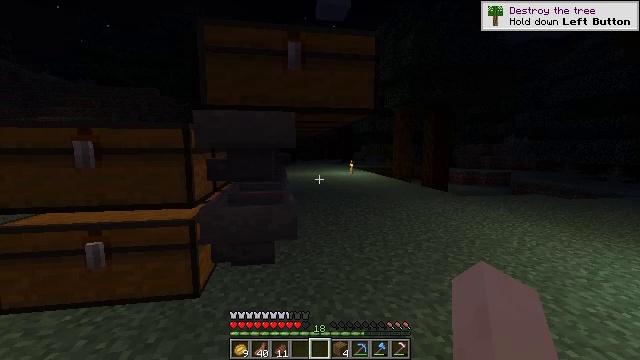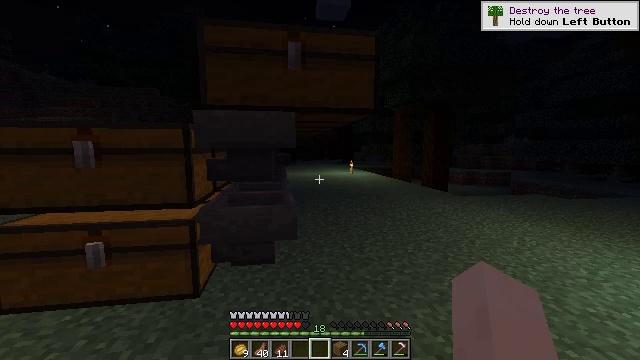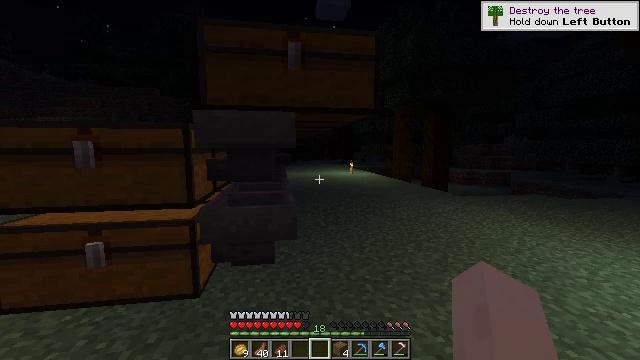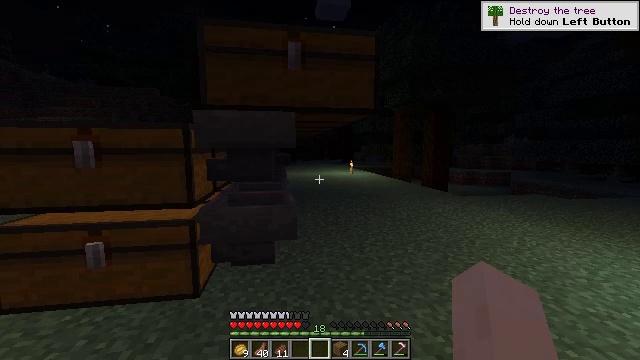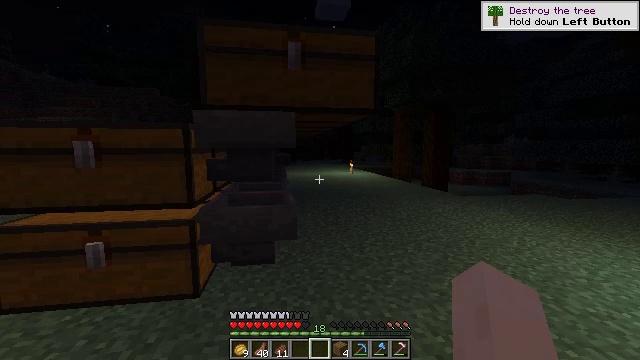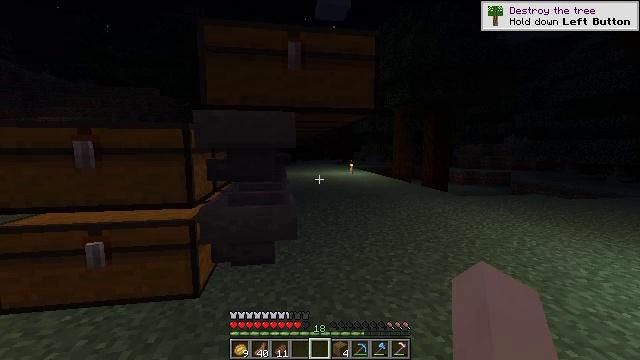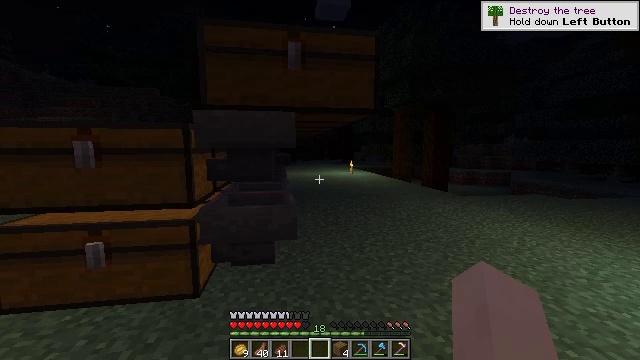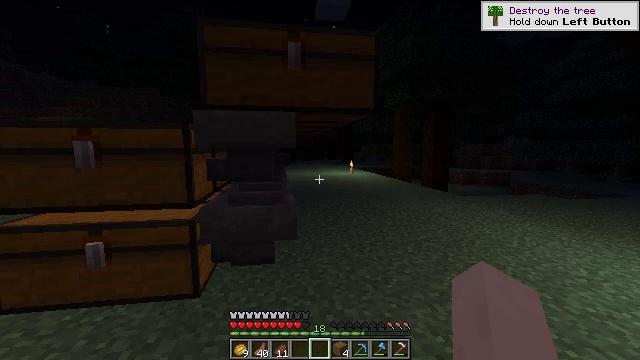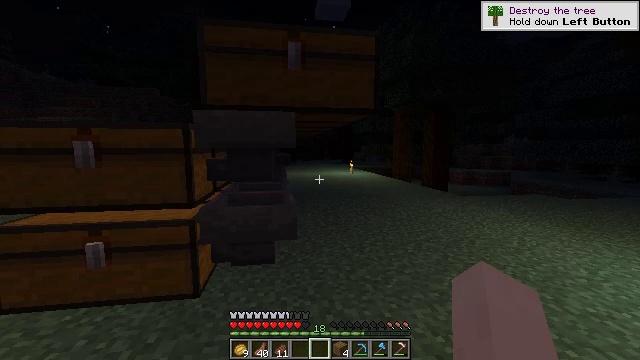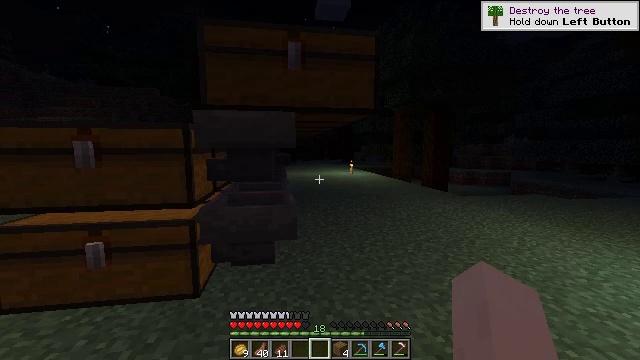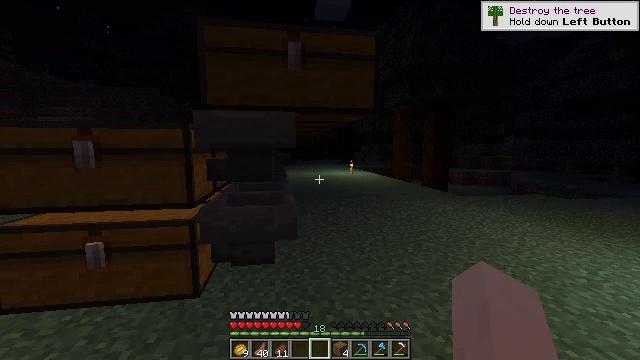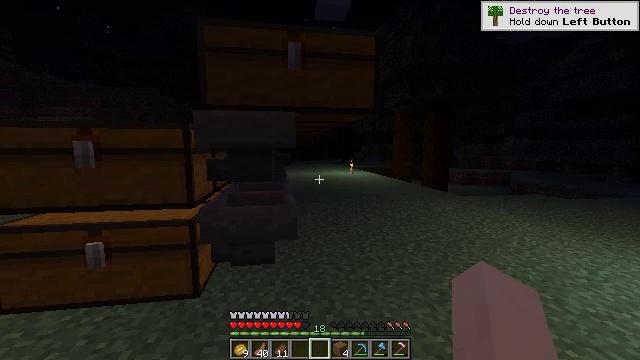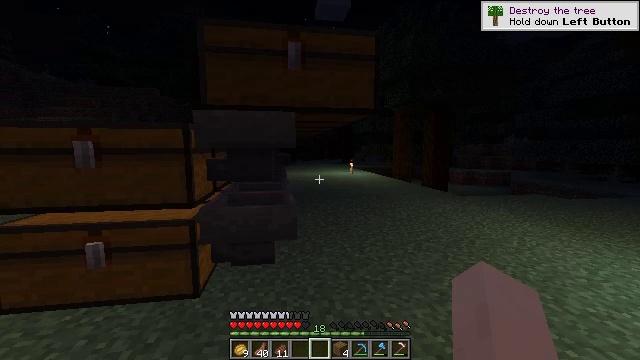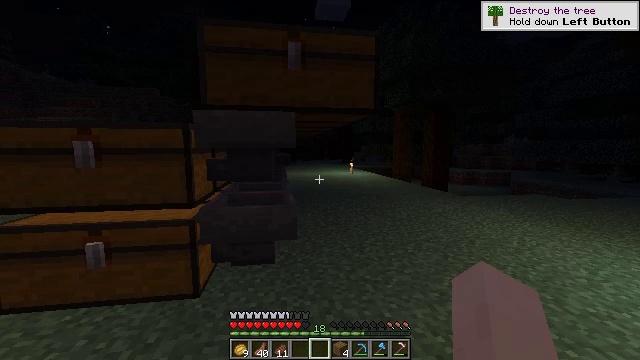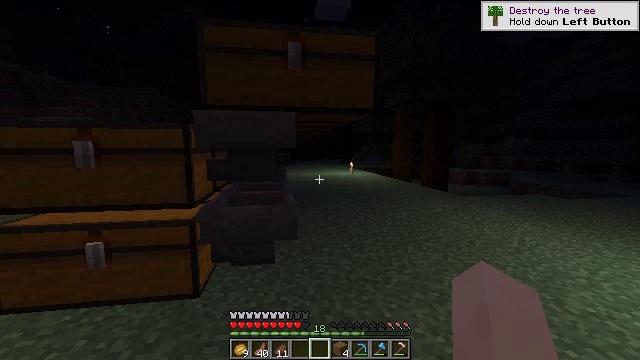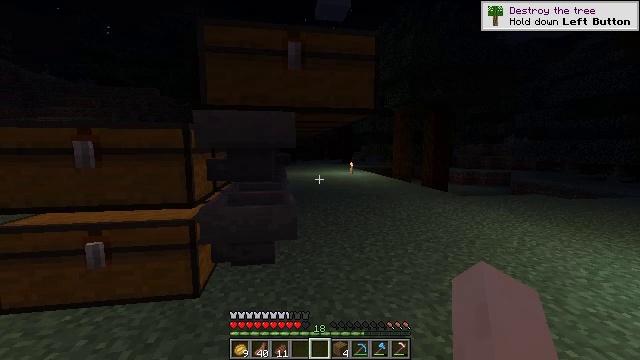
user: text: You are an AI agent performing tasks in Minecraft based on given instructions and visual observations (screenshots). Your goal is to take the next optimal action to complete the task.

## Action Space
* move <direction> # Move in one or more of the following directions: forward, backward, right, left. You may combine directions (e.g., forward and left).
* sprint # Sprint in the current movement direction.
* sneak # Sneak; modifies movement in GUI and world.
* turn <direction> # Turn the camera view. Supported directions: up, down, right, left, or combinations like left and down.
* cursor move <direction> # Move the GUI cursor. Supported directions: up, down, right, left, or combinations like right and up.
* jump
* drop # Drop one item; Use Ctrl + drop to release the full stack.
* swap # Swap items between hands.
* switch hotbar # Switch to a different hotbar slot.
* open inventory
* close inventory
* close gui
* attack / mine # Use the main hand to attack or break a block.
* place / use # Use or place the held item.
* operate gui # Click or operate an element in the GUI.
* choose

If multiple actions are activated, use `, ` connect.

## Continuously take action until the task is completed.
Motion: motion action
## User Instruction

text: mine block trapped chest
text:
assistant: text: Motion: no_op
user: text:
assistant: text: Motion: no_op
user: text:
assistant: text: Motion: no_op
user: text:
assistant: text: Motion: no_op
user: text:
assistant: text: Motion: no_op
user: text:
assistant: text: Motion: no_op
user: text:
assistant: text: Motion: no_op
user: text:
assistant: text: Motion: no_op
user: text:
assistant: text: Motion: no_op
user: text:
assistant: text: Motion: no_op
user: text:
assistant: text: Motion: no_op
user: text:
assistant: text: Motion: no_op
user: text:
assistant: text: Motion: no_op
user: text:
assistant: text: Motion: no_op
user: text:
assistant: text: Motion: no_op
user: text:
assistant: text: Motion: no_op
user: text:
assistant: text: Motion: no_op
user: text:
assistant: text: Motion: no_op
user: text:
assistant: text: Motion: no_op
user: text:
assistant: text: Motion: no_op
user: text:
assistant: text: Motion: no_op
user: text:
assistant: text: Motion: no_op
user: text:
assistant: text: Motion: no_op
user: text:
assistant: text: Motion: no_op
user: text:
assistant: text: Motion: no_op
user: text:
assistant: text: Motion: no_op
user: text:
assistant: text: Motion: no_op
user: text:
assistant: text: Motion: no_op
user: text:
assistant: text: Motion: no_op
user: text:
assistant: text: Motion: no_op